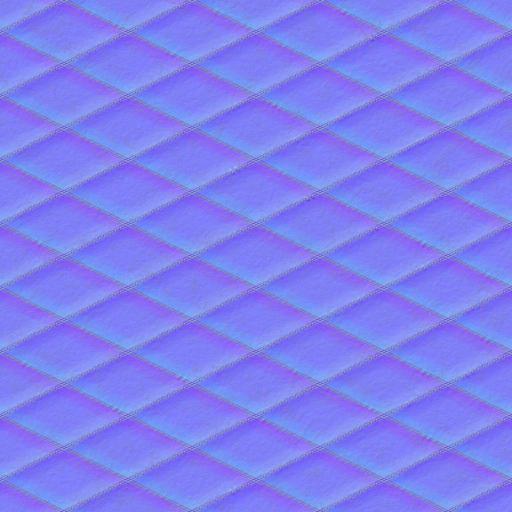
diamond leather red stitched